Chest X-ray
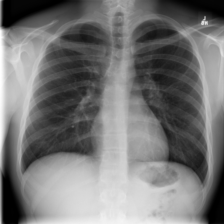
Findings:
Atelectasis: negative
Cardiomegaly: negative
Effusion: negative
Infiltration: negative
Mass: negative
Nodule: negative
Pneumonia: negative
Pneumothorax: negative
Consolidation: negative
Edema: negative
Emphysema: negative
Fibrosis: negative
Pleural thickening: negative
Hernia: negative